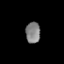
Tissue: prostate
Cell type: T cells
Senescence score: 0.3167
Nuclear area (px): 300
Mean DAPI intensity: 130.147